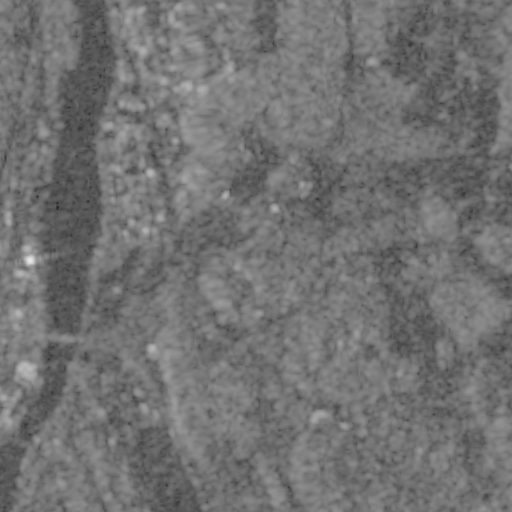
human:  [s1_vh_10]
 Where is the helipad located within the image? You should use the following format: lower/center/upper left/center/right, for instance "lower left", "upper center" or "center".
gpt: The helipad is located in the upper left of the image.
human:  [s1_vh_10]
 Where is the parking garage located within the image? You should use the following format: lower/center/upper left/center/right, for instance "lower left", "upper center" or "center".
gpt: The parking garage is located in the center left of the image.
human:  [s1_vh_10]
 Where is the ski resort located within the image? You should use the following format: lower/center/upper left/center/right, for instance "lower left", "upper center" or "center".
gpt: The ski resort is located in the upper left of the image.
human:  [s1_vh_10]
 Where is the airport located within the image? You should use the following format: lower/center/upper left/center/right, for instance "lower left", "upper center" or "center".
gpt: There is no airport in the image.

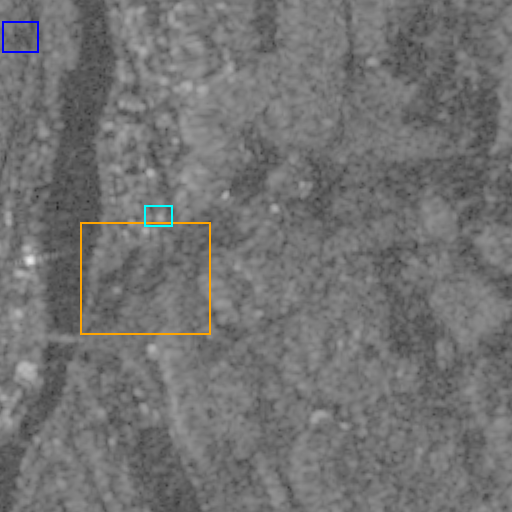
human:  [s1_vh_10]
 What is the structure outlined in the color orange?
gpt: The structure outlined in orange is a crop field.
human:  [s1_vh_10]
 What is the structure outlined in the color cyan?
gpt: The structure outlined in cyan is a parking lot.
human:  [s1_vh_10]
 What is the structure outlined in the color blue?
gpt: The structure outlined in blue is a ski resort.
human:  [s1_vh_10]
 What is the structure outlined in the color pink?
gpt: There is no pink outline.